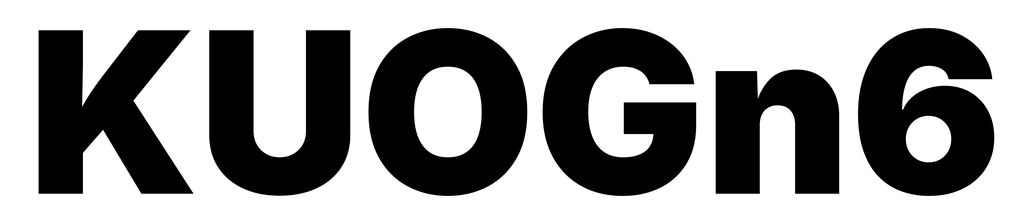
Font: Inter_Black